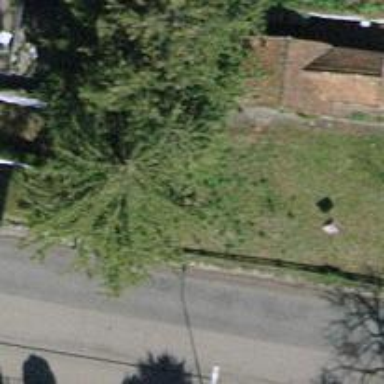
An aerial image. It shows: Urban tree adding natural touch to the cityscape.